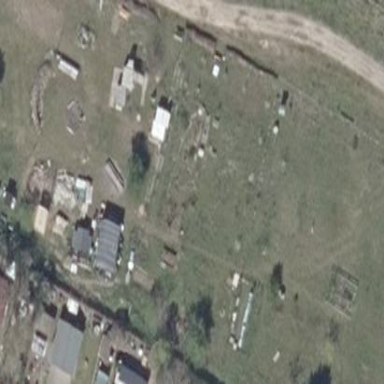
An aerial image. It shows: Community garden providing leisure land.